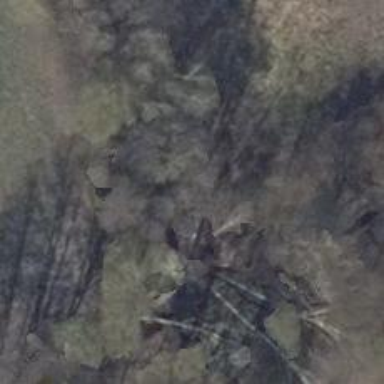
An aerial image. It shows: Hunting stand.